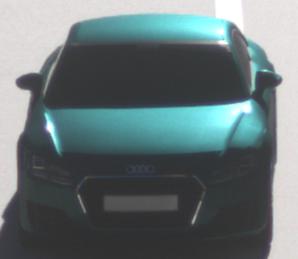
Make: Audi
Model: TT Coupé 1.8 TFSI
Detailed model: TT (8S) Coupé
Model produced from: 2015/08
Model produced until: 2018/06
Doors: 3
Color: blue
Road condition: dry road
Daytime: morning or afternoon
Contrast: high contrast